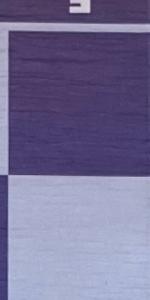
Label: Empty